五年级 · 立体几何学
（2021 秋・伊川县期末）求下面正方体的表面积和长方体的体积。

(1)

(2)

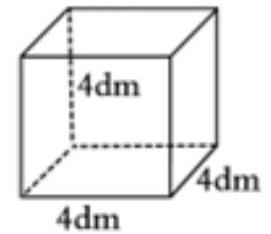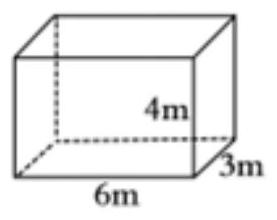
答案: 解 (1) $4 \times 4 \times 6$

$=16 \times 6$

$=96\left(d m^{2}\right)$

答: 正方体的表面积是 $96 \mathrm{dm}^{2}$ 。

(2) $6 \times 3 \times 4$

$=18 \times 4$

$=72\left(m^{3}\right)$

答: 长方体的体积是 $72 m^{3}$ 。